Field crop: maize
Growth stage: 1
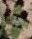
Species: chenopodium